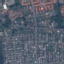
Land use / land cover: Residential